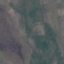
Land use / land cover class: HerbaceousVegetation